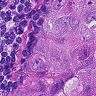
Metastatic tissue present: yes